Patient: sex M, age 58
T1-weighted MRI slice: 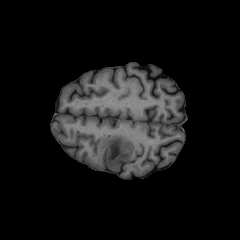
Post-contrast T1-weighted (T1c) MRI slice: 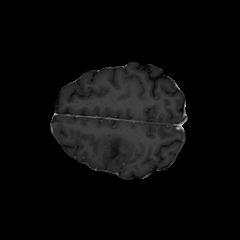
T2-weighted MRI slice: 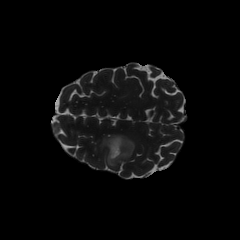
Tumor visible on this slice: yes
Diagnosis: Glioblastoma, IDH-wildtype
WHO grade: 4